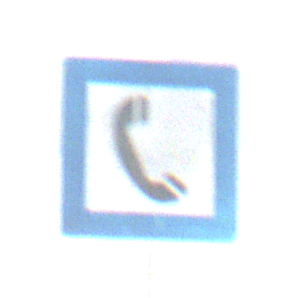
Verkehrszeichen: Fernsprecher
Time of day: SunriseSunset
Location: Outdoor (RoadRail)
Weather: Clear
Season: NotSpecified
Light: Natural